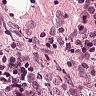
Metastatic tissue present: yes